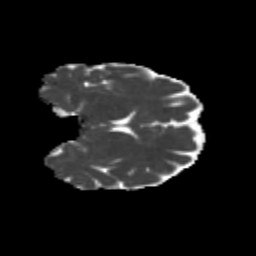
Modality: MD
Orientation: coronal
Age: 29
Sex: male
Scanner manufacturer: siemens
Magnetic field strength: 3 T
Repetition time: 1.8 s
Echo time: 0.07 s